Chest X-ray:
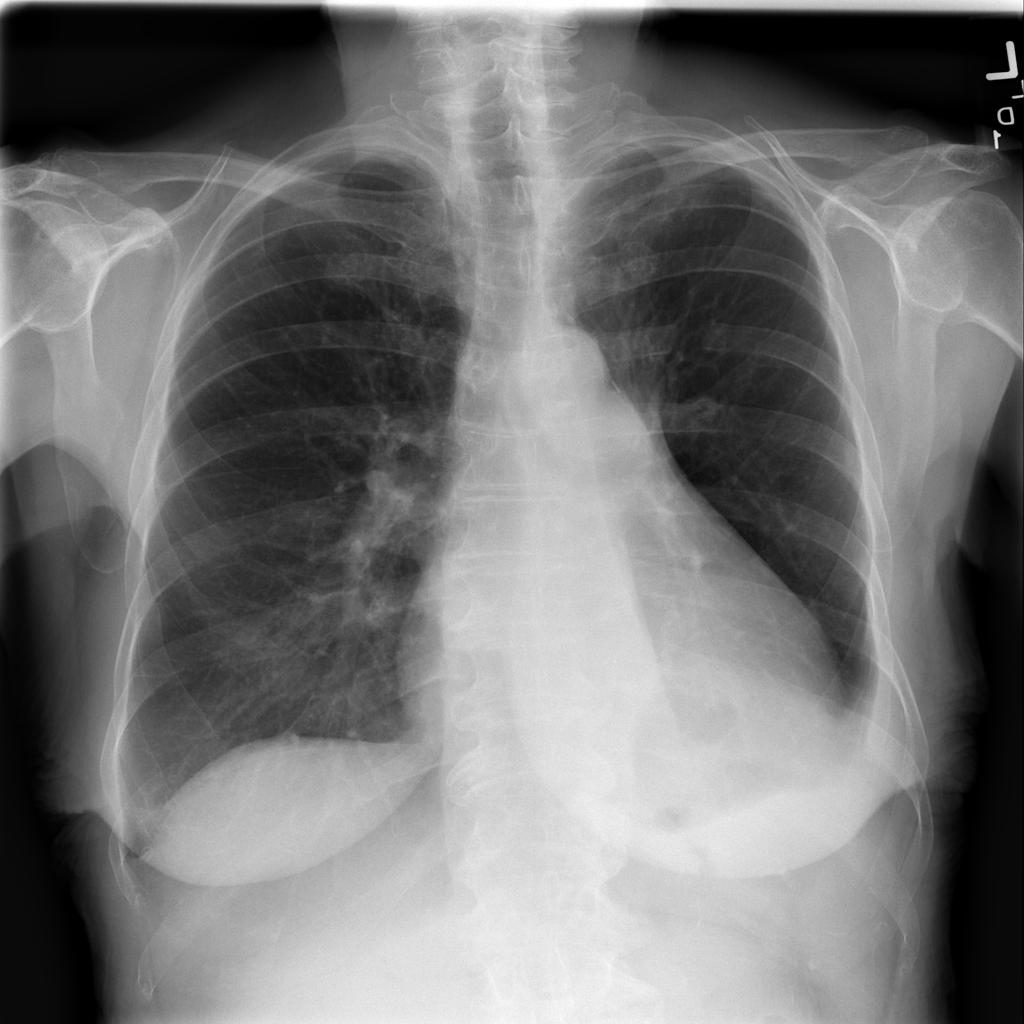
Findings: Effusion, Consolidation, Cardiomegaly, Pleural Thickening
No abnormal finding: no